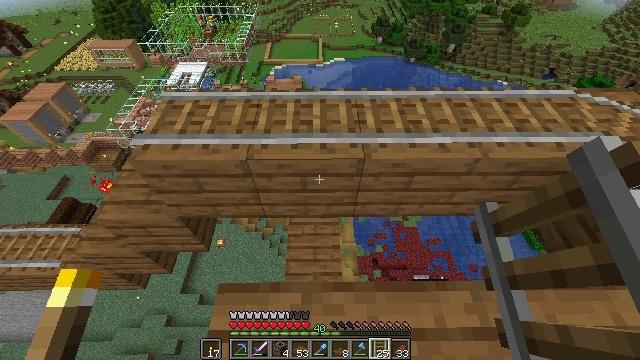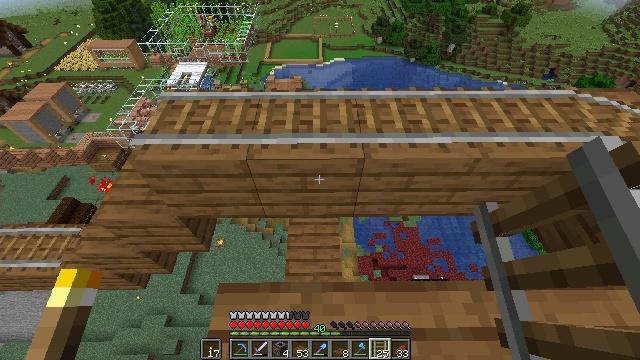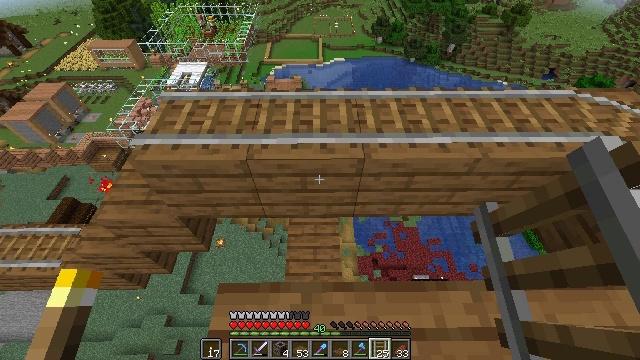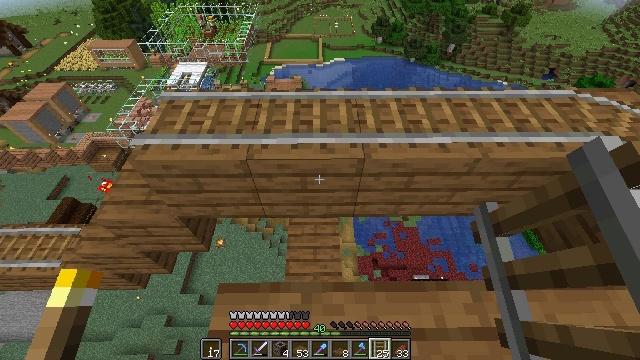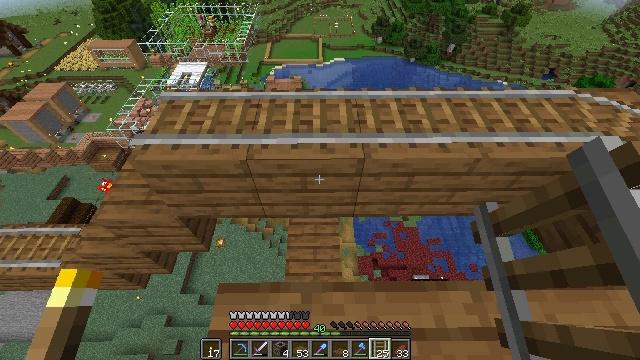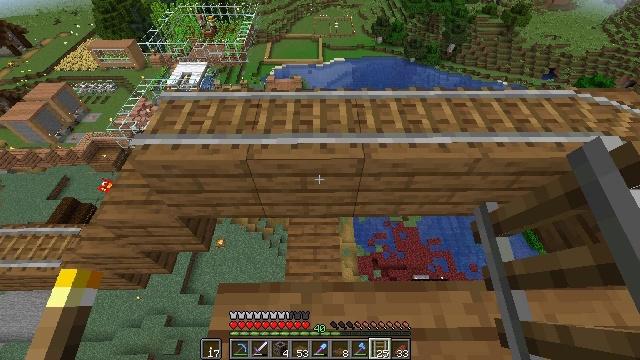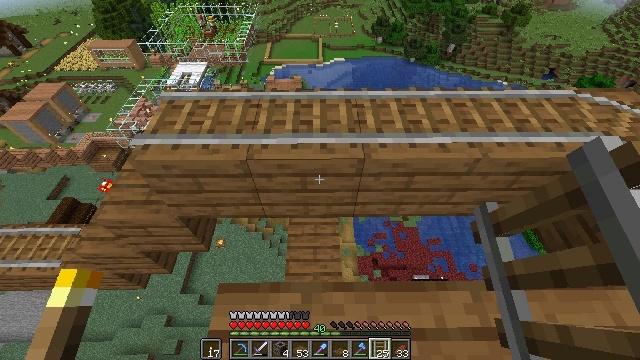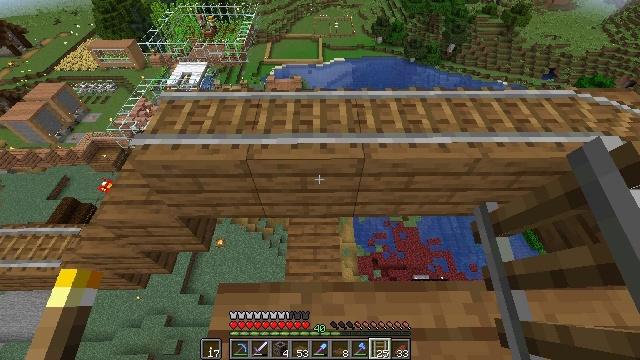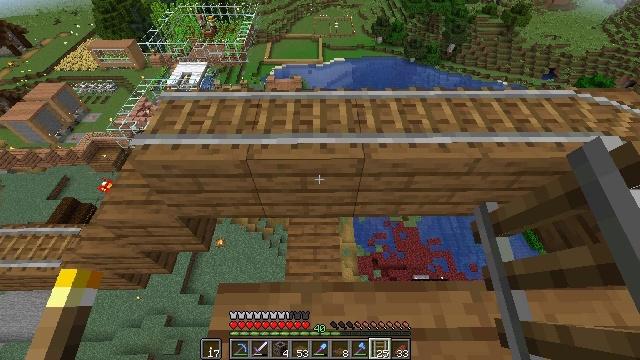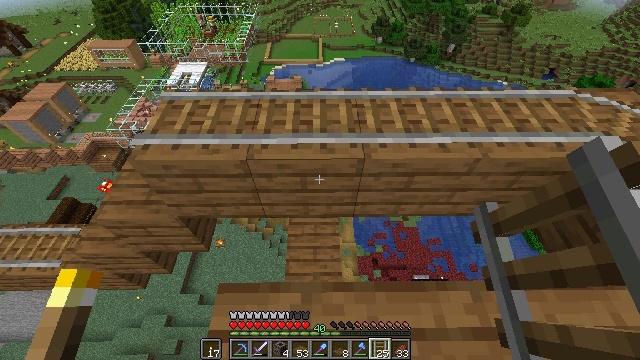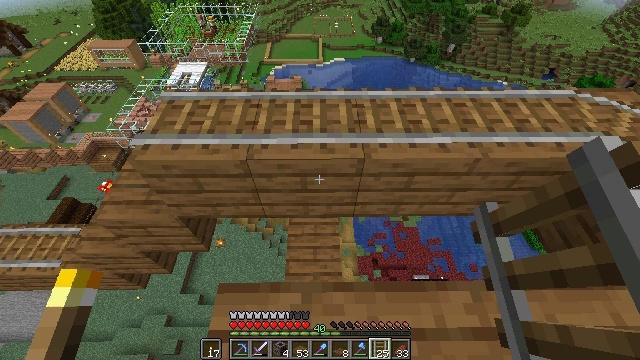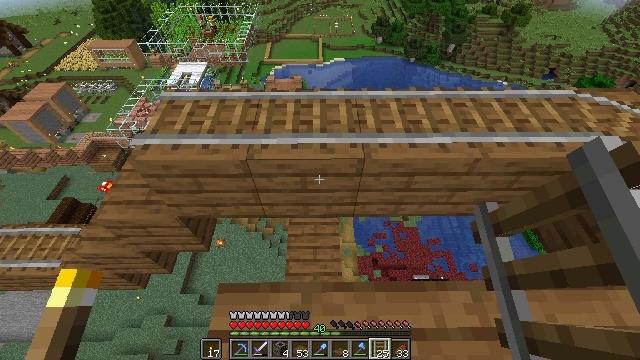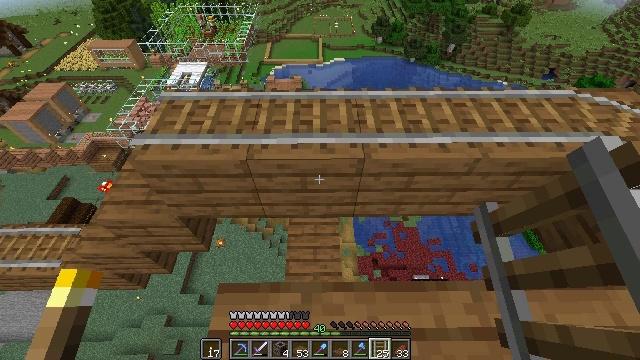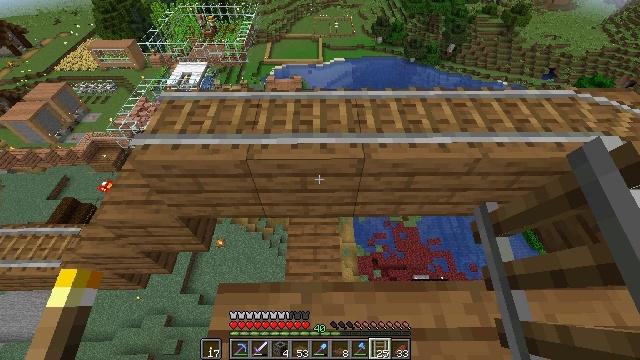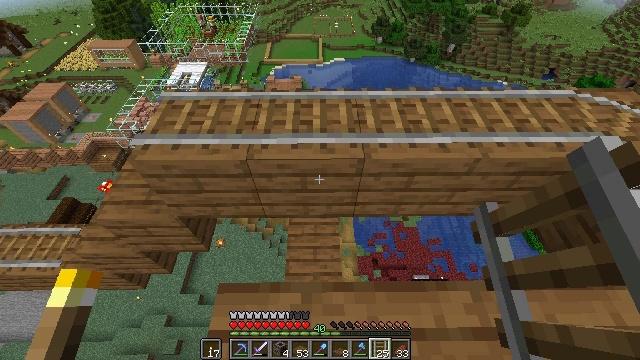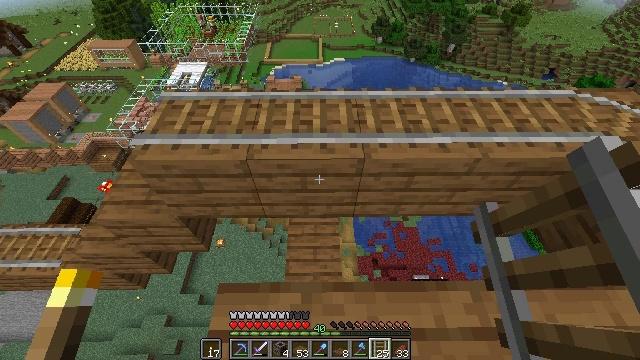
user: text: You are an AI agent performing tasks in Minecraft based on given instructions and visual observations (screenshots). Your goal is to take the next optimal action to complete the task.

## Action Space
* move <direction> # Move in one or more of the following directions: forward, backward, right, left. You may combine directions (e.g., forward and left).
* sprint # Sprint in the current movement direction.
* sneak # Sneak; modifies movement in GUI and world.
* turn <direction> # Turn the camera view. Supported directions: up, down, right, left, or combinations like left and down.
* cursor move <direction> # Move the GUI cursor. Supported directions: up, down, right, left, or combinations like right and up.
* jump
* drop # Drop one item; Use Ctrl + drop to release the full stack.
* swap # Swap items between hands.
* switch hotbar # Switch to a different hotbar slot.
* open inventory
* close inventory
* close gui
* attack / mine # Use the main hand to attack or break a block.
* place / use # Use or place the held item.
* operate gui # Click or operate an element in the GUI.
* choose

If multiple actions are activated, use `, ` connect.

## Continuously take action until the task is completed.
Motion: motion action
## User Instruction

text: Make a rabbit stew using the crafting table.
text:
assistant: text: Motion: no_op
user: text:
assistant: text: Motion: no_op
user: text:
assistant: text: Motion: no_op
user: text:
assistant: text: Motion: no_op
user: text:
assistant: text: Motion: no_op
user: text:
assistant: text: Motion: no_op
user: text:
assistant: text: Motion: no_op
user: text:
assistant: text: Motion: no_op
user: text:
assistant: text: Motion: no_op
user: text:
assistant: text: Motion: no_op
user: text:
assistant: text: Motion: no_op
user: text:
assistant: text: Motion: no_op
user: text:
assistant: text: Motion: no_op
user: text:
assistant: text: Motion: no_op
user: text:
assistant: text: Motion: no_op
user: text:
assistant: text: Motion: no_op
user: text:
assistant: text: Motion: no_op
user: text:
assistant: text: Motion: no_op
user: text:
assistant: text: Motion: no_op
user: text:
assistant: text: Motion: no_op
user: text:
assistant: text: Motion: no_op
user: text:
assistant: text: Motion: no_op
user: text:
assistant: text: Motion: no_op
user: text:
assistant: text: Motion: no_op
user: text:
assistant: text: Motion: no_op
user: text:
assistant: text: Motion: no_op
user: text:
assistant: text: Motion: no_op
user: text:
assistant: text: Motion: no_op
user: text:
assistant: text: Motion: no_op
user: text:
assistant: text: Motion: no_op